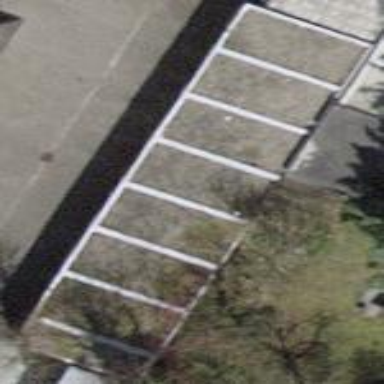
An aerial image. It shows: Group of garages.